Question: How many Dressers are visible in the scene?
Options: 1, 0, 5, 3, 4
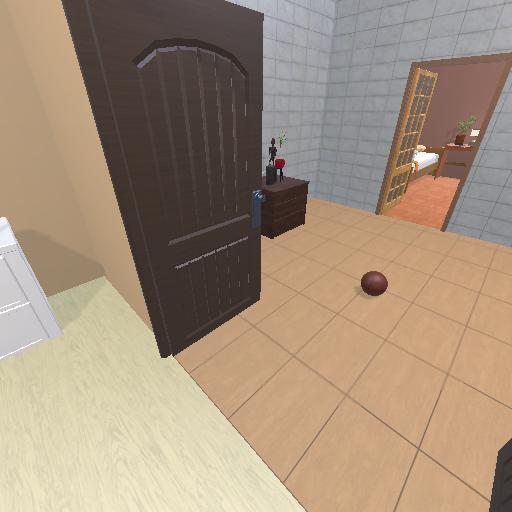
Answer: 1